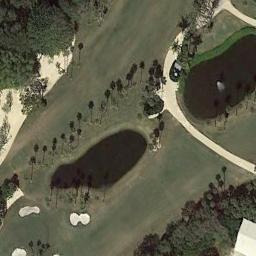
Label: golf_course